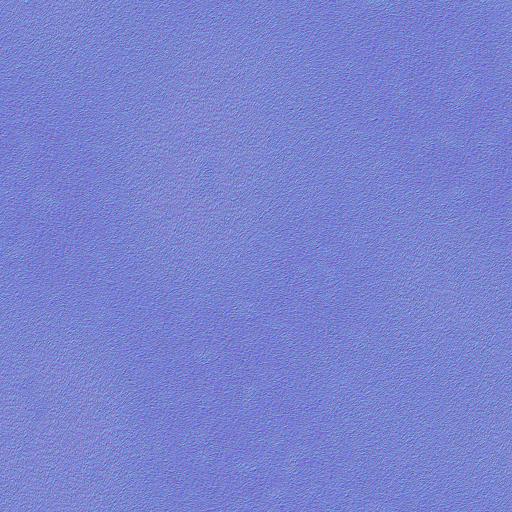
carpet pattern small sqare